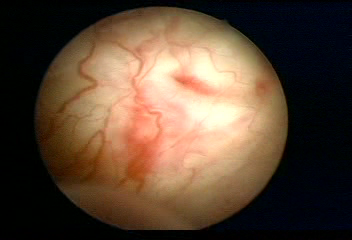
Modality: WLC
Class: Normal mucosa
Bladder cancer association: No